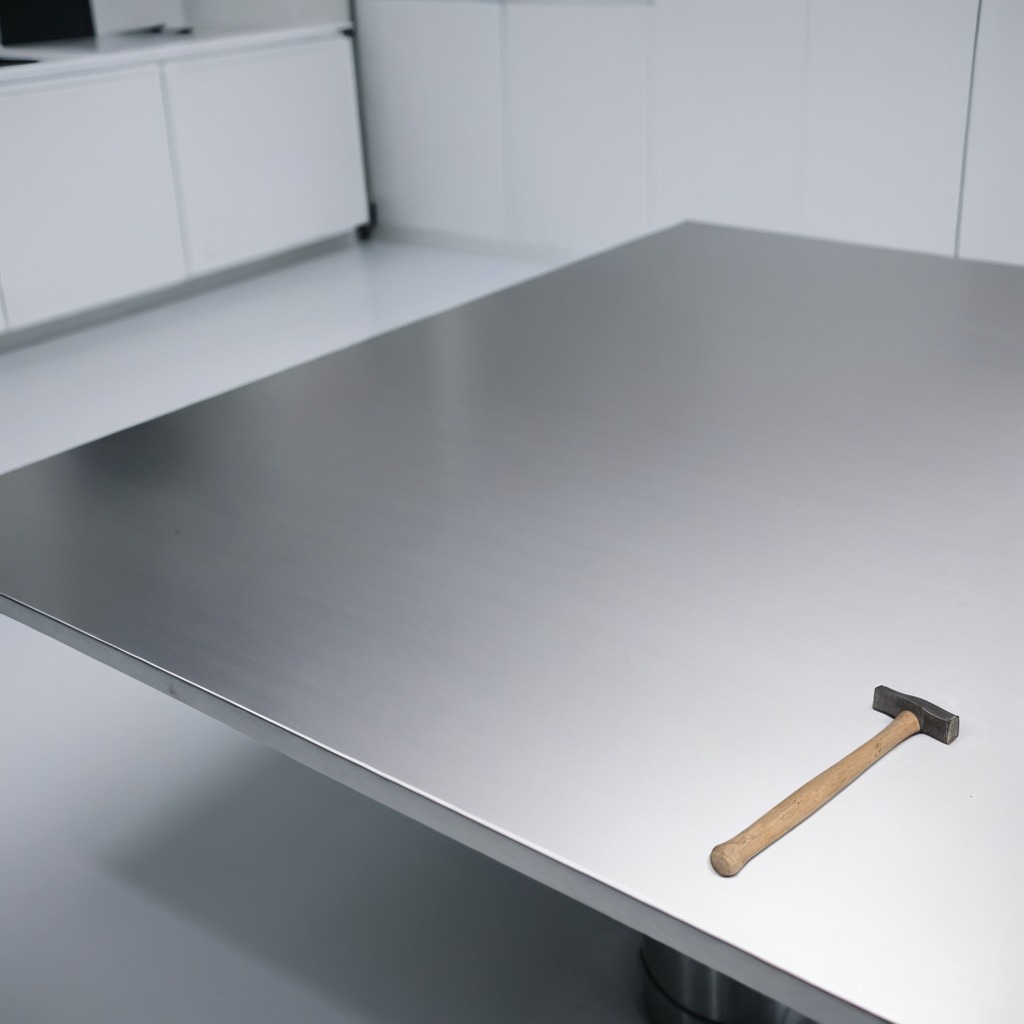
A hammer is lying on the stainless steel table in a high-end prototyping lab.